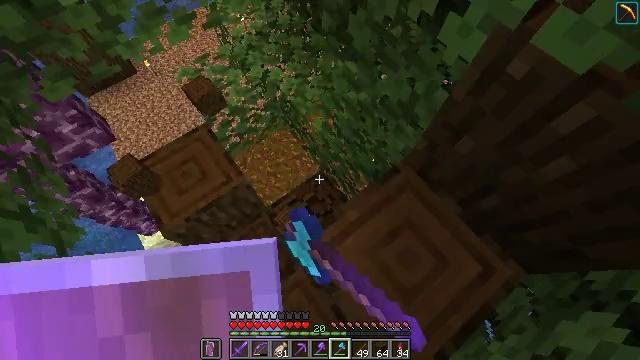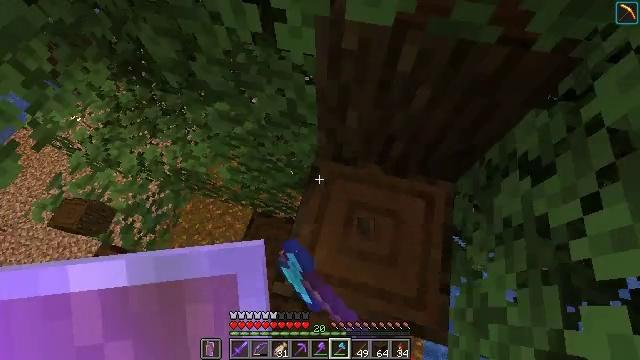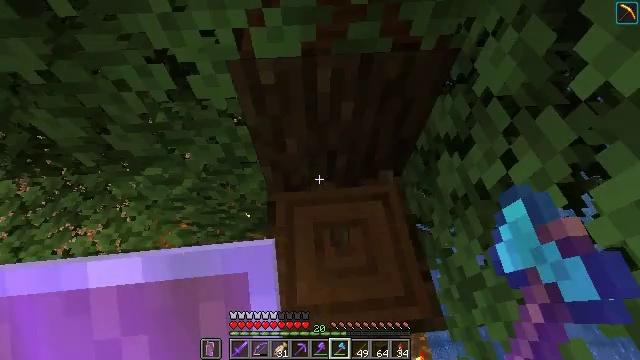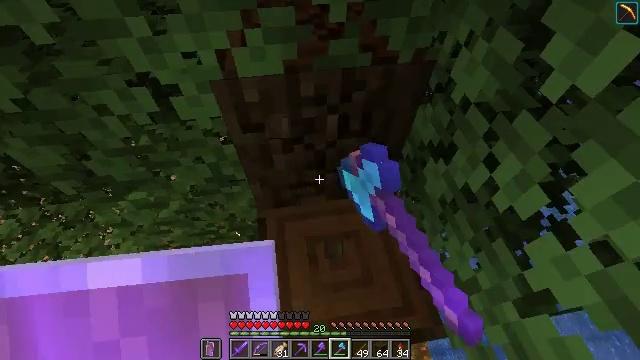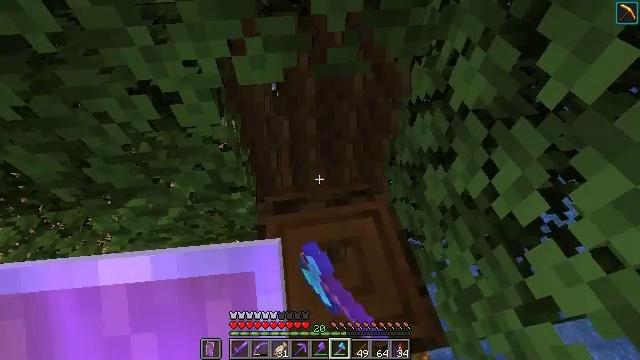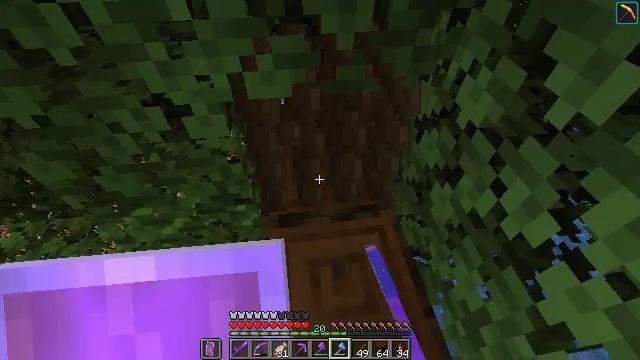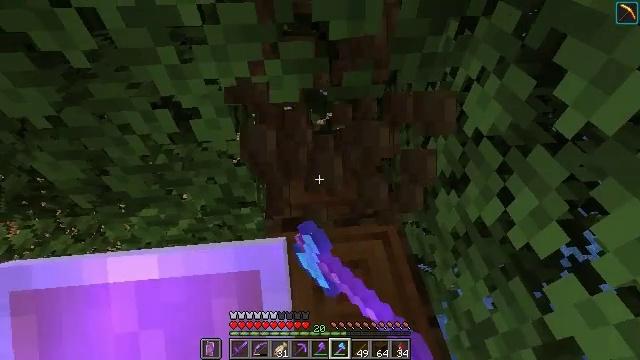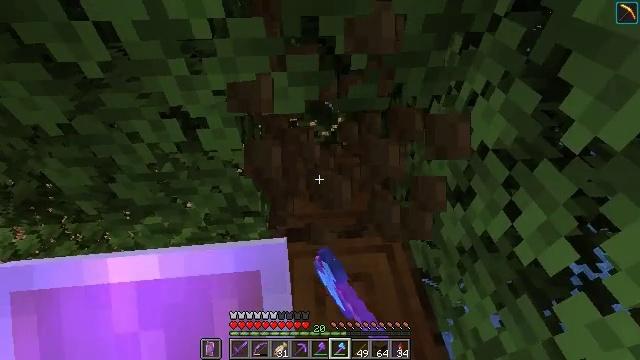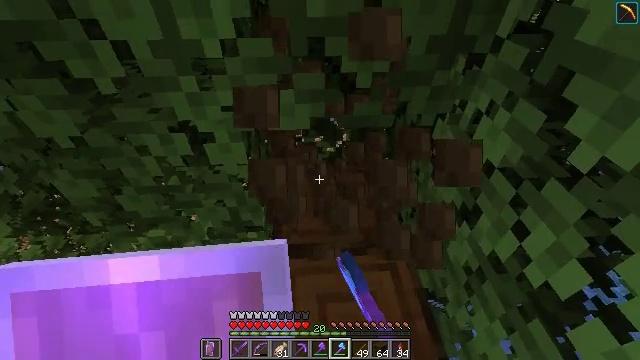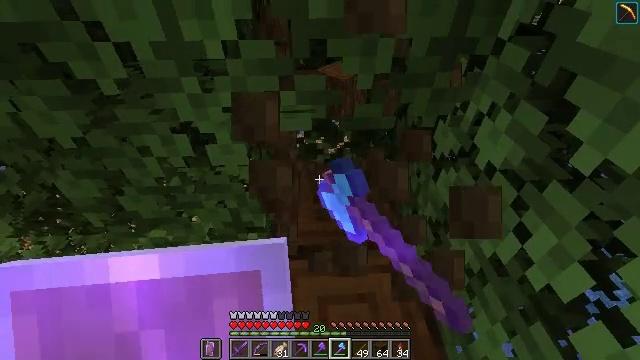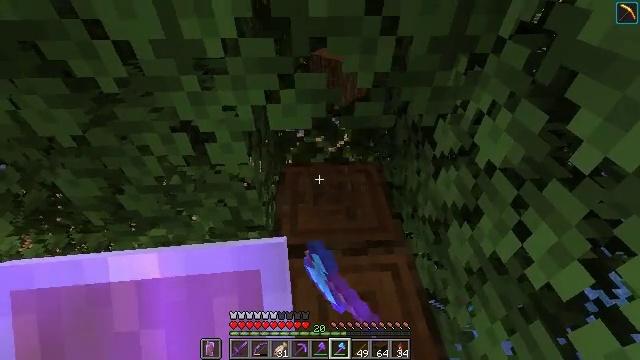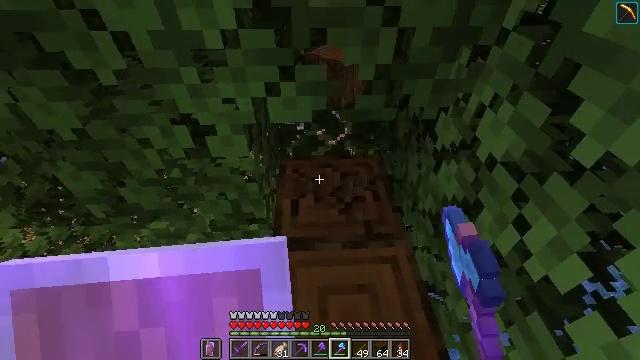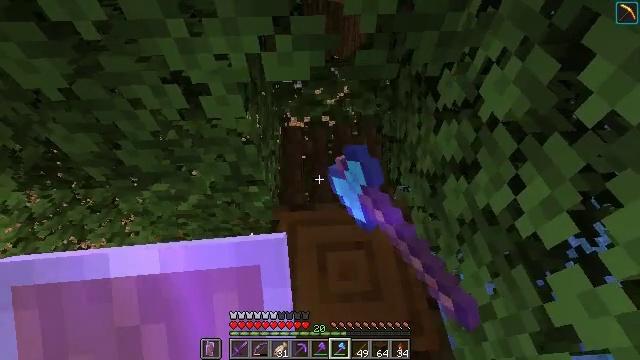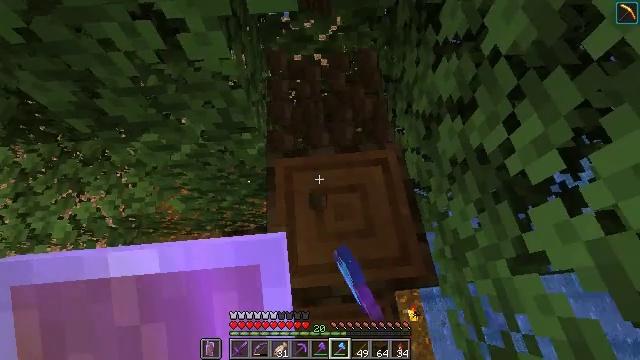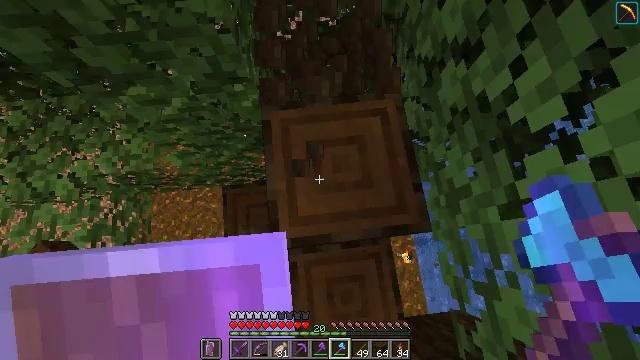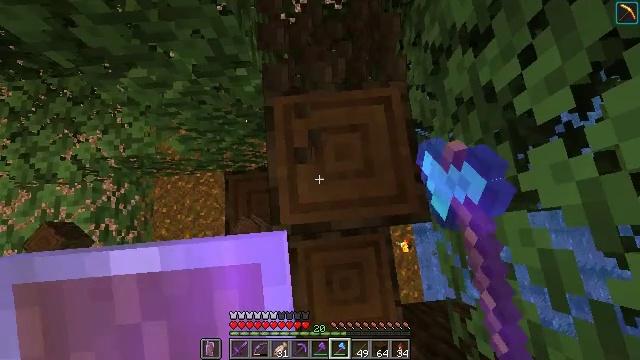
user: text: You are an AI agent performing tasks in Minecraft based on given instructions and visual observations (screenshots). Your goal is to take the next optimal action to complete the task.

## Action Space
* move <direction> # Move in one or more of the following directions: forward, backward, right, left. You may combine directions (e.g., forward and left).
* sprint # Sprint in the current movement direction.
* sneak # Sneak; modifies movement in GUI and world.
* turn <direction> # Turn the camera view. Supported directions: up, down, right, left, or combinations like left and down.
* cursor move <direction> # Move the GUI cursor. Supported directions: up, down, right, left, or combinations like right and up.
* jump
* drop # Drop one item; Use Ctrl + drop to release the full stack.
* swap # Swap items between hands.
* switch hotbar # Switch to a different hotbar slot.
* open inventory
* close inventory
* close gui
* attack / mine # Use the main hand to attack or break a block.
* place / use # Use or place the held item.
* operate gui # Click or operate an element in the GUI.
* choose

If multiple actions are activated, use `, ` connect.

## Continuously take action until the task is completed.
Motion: motion action
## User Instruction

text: Harvest dark oak log for resources.
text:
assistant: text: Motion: turn right and up, attack / mine
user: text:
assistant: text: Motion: turn right and up, attack / mine
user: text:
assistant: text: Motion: turn right and up, attack / mine
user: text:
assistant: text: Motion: turn up, attack / mine
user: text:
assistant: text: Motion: turn left and up, attack / mine
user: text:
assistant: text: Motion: turn left and up, attack / mine
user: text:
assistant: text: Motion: turn left and up, attack / mine
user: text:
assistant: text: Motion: turn left and up, attack / mine
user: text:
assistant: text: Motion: attack / mine
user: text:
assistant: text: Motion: attack / mine
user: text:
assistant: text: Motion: turn down, attack / mine
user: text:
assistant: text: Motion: turn down, attack / mine
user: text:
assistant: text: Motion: turn right and down, attack / mine
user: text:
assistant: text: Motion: turn right and down, attack / mine
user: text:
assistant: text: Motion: turn left and down, attack / mine
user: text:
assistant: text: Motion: attack / mine
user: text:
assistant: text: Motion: attack / mine
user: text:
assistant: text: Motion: attack / mine
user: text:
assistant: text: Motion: turn up, attack / mine
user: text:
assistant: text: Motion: turn left and up, attack / mine
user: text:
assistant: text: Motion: turn up, attack / mine
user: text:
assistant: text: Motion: turn up, attack / mine
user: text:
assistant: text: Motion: attack / mine
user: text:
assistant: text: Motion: attack / mine
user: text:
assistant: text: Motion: attack / mine
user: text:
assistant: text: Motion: turn down, attack / mine
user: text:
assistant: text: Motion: turn down, attack / mine
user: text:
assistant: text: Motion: turn down, attack / mine
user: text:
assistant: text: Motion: attack / mine
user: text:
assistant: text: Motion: attack / mine